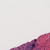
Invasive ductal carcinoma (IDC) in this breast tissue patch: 0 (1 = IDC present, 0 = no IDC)